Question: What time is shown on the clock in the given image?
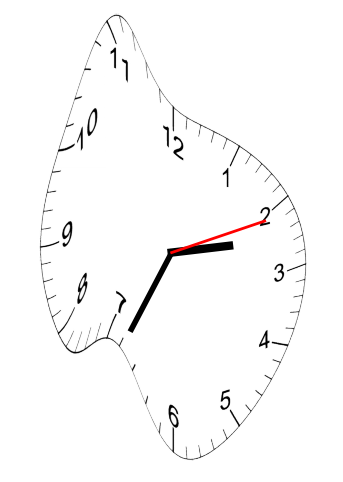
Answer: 02:34:11